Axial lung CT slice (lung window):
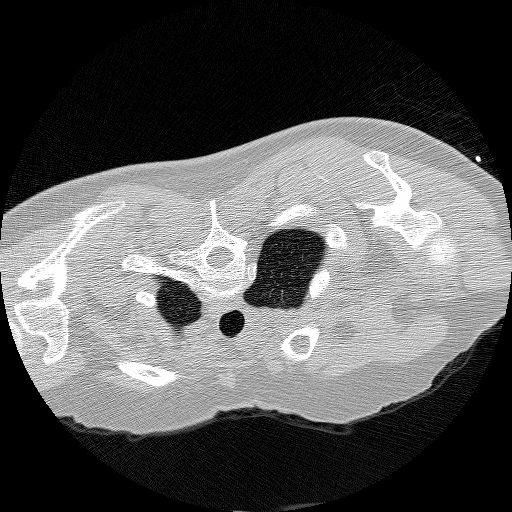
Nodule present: no